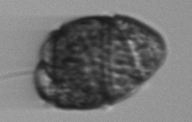
Label: Margalefidinium